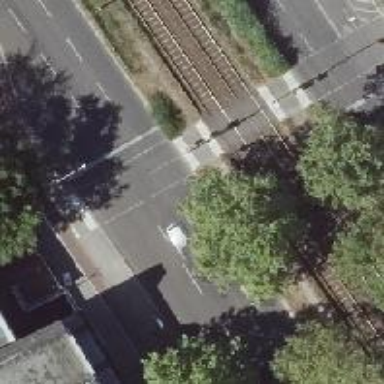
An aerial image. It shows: Road with traffic signals and crossing with traffic signal island.